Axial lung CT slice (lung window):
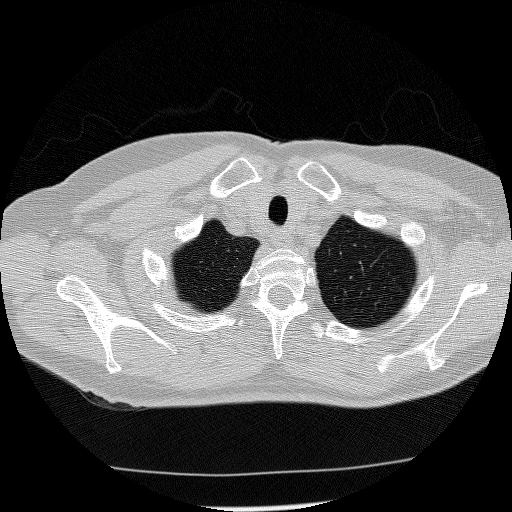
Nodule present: no